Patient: sex M, age 30
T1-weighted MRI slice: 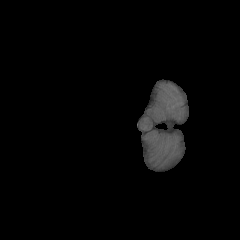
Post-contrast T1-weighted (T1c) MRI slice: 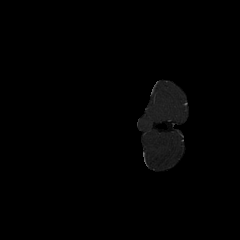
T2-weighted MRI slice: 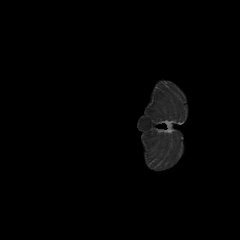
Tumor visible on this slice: no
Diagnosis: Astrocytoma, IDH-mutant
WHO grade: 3